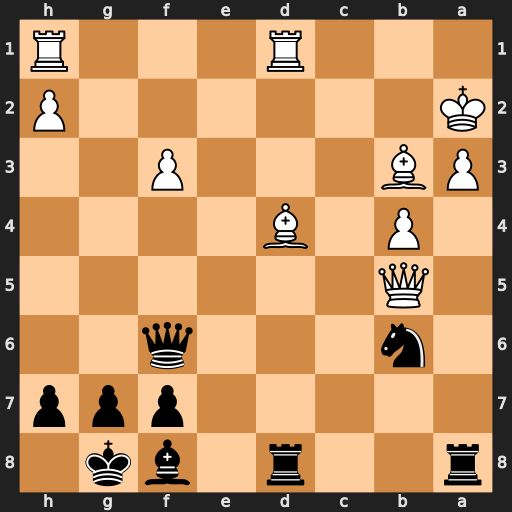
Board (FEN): r2r1bk1/5ppp/1n3q2/1Q6/1P1B4/PB3P2/K6P/3R3R
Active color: b
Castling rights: -
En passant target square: -
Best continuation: Rxd4 Rxd4 Qxd4